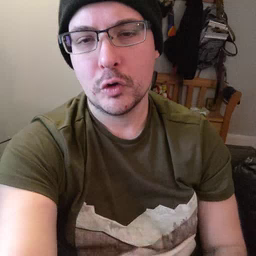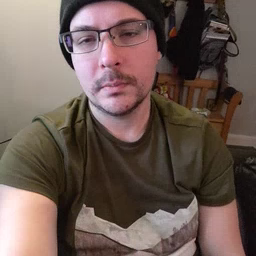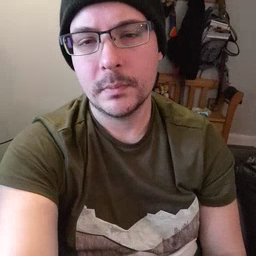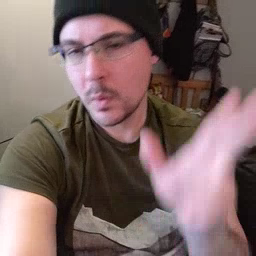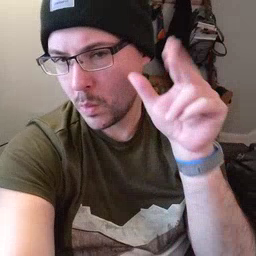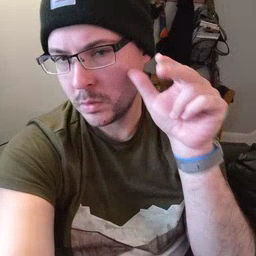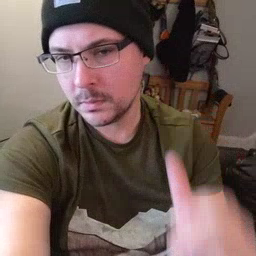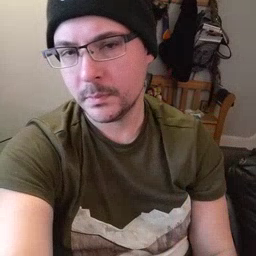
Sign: horse